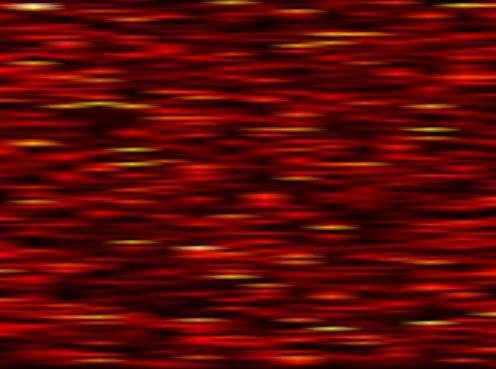
Label: OFDM